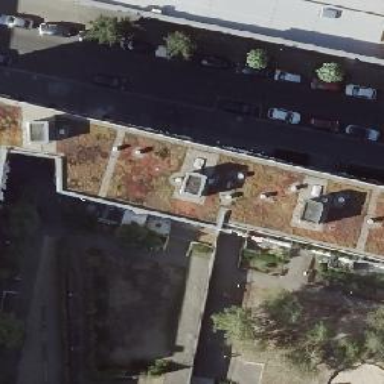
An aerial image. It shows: Apartment building with flat roof.